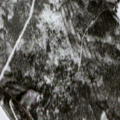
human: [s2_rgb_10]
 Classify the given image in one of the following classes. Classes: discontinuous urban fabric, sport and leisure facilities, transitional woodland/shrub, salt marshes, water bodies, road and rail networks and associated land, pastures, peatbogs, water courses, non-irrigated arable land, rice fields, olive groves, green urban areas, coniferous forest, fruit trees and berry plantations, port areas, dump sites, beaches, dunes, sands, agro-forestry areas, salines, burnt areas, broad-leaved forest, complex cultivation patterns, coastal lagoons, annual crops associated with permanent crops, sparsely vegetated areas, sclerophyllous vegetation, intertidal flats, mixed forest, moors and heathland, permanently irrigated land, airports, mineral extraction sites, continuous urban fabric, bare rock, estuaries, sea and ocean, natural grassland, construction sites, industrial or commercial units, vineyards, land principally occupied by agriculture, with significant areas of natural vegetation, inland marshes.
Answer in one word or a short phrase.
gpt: complex cultivation patterns, coniferous forest, mixed forest, transitional woodland/shrub, water courses